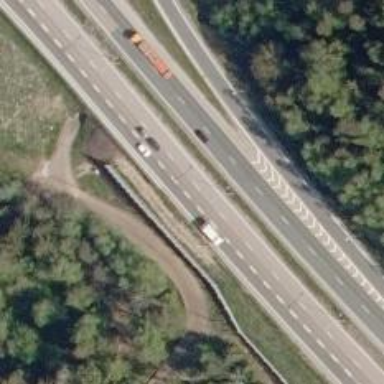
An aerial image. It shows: Asphalt motorway.